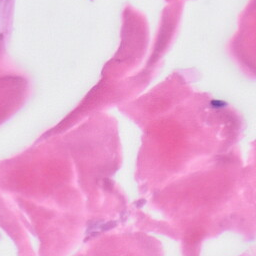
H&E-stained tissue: Skin